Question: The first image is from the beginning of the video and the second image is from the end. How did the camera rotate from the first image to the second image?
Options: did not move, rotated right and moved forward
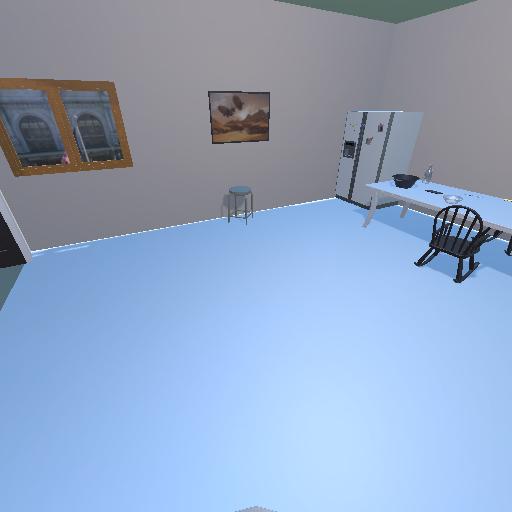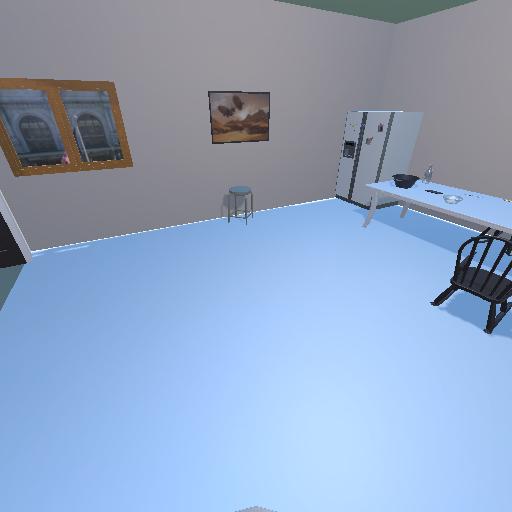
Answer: did not move